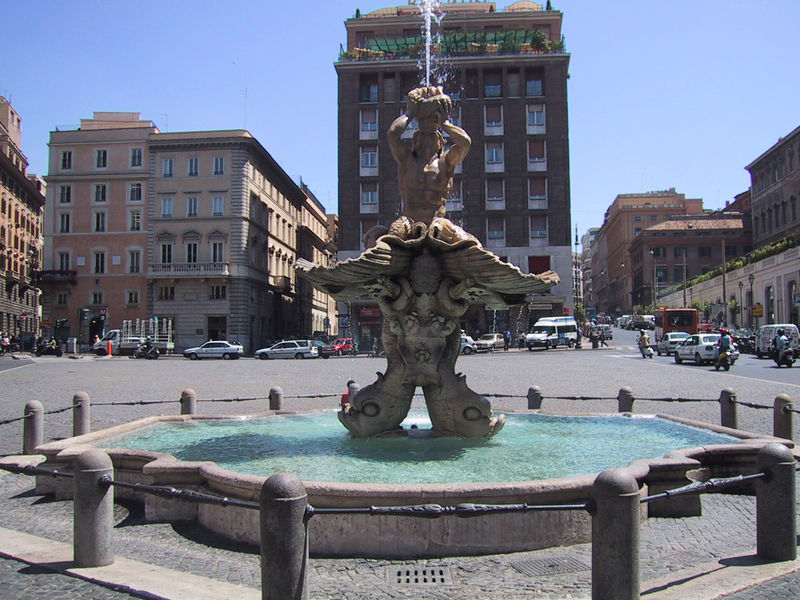
Titel: Triton-Brunnen
Künstler: Giovanni Lorenzo Bernini
Standort: Rom, Piazza Barberini (EU - I - Latium)
Schlagwörter: blau, gott, himmel, mann, wasser, menschen, stadt, fenster, grau, marmor, schwarz, straße, türkis, weiss, gebäude, rot, tiere, zaun, beige, augen, stein, häuser, kanal, rosa, brunnen, delphin, balkon, sommer, italien, platz, auto, geländer, foto, fotografie, heiss, becken, polizei, rom, fisch, verkehr, lebhaft, fontäne, muschel, muscheln, brunne, wasserspeier, autos, fische, poller, piazza, carabinieri, häser, neptun, kanaldeckel, triton, roller, gully, motorrad, lastwagen, venusmuschel, vespa